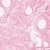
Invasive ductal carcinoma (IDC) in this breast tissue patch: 0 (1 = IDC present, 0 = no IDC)